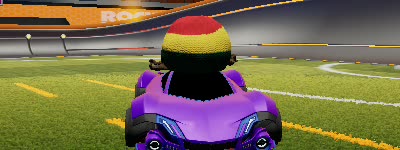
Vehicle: werewolf